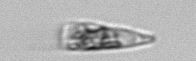
Label: Licmophora